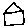
Label: house